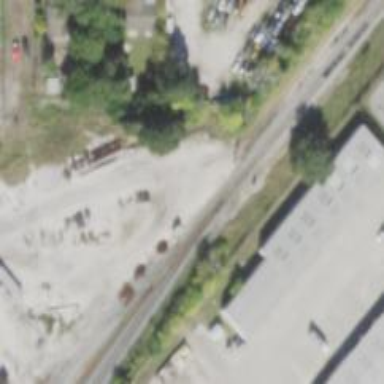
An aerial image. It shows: Site related to railway infrastructure.